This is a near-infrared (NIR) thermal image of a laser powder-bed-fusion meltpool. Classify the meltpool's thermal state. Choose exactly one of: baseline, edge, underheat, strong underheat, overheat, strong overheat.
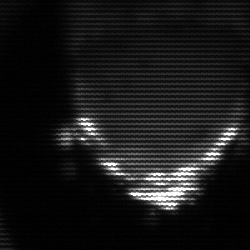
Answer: edge